Question: I'am trying to create a panel that looks like this, but i know that there is a technology that does this kind of panel, i'd like to know if any one knows. it has all this images and a video.
I've search for multi image panel, etc...

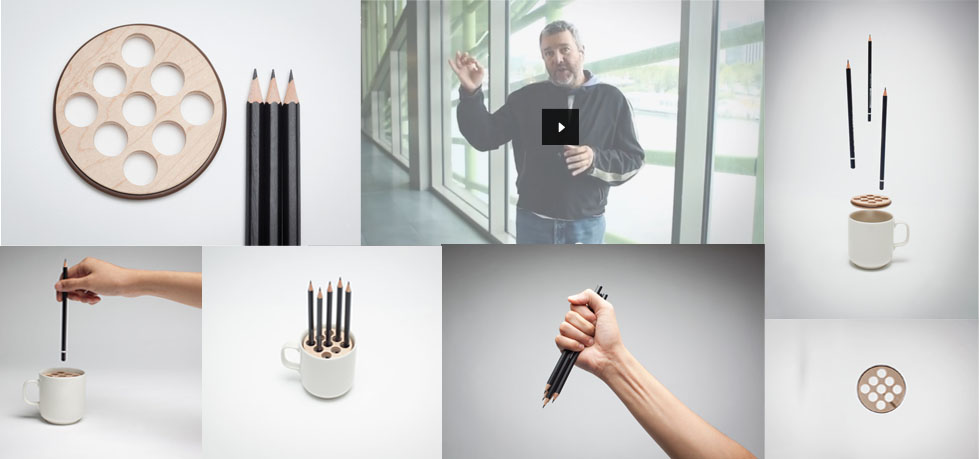
Answer: You can add styling technique using CSS.
Add some images to an element, then using 'child-selector' or using classnames you can style them!
<URL>
You will require to use
'''
img {
display: inline;
/* other styles if needed */
}
'''
Then, using classnames you can edit the images to be shown as wanted!
Or the other idea is to create a single parent element and give it a simple style
'''
.parent {
width: 500px;
}
'''
Then add images as its childs and then
'''
.parent img {
width: 30%; /* if 3 images; change it as required. */
}
'''
This way, each image will consume some space and give some to the rest!